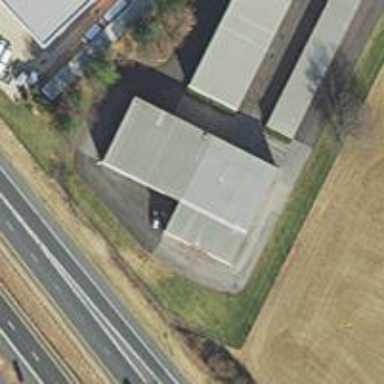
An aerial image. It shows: Building housing Public Storage rental shop.